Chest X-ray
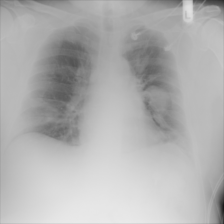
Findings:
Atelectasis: negative
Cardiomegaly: negative
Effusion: negative
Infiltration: negative
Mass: positive
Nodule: negative
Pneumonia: negative
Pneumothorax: negative
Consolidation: negative
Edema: negative
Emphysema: negative
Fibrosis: negative
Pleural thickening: negative
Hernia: negative